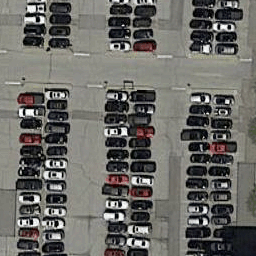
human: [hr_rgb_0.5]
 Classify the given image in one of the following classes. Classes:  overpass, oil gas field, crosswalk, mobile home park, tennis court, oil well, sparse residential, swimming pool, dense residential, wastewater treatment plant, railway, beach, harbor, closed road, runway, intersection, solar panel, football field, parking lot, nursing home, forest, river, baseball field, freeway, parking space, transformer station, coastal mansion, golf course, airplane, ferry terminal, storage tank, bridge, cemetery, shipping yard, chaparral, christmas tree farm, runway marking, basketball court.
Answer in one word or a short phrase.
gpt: parking lot